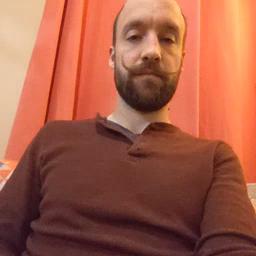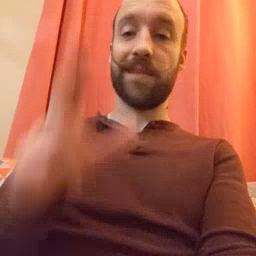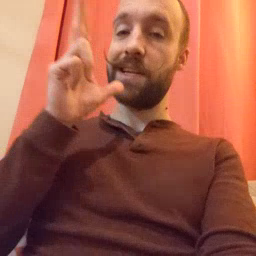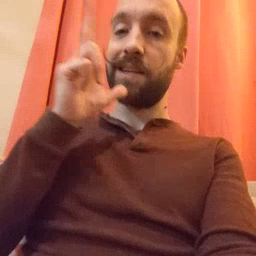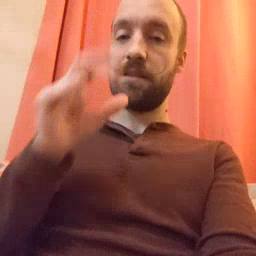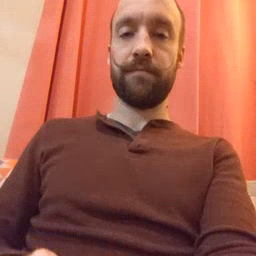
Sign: hen